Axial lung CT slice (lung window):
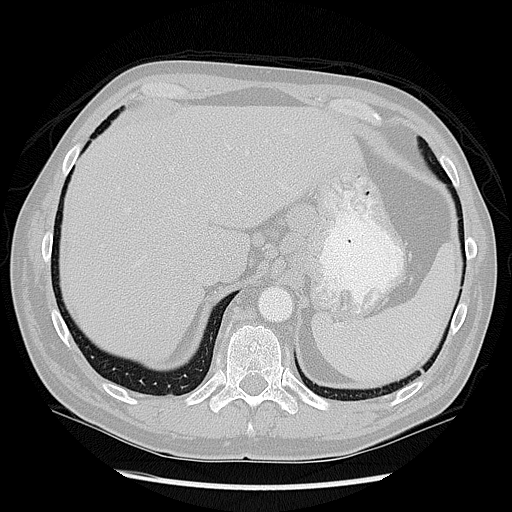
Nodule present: no